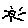
Label: sun